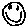
Label: smiley face